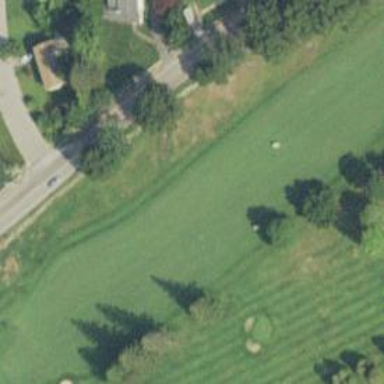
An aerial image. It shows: Golf course with fairway.